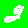
Digit: 2